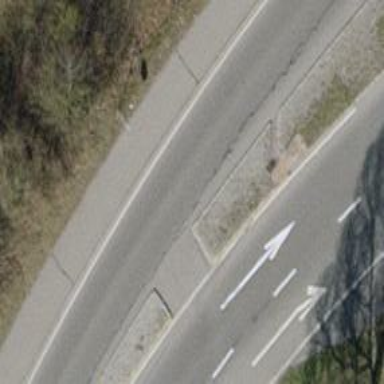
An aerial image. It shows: Kerb with raised edge.